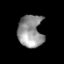
Tissue: prostate
Cell type: T cells
Senescence score: 0.2956
Nuclear area (px): 788
Mean DAPI intensity: 147.392